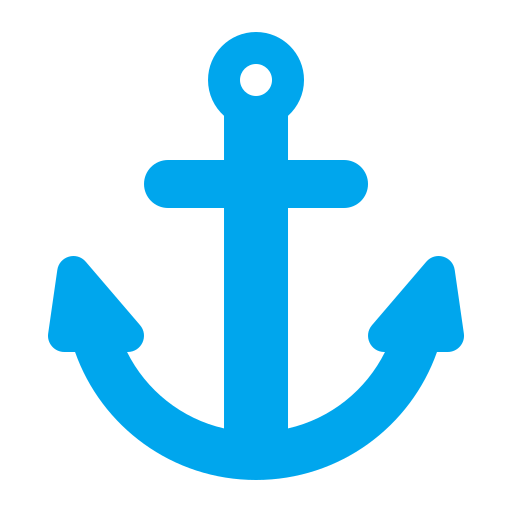
anchor flat